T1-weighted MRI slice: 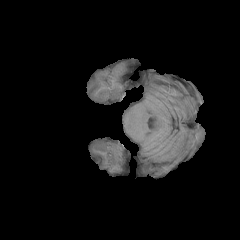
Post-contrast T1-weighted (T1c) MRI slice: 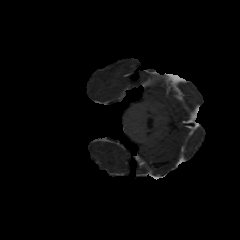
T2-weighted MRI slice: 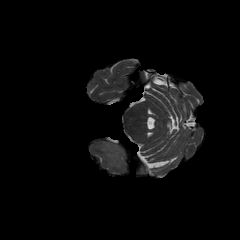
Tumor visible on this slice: yes